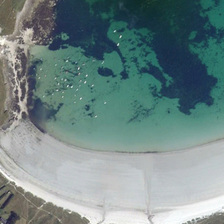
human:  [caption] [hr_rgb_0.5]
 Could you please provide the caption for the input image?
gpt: white beach is near green ocean with boats on it .

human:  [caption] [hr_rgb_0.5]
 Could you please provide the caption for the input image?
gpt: white beach is near green ocean with boats on it .

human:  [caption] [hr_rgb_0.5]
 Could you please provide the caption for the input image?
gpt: white beach is near green ocean with boats on it .

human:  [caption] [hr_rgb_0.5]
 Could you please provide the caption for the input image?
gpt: white beach is near green ocean with boats on it .

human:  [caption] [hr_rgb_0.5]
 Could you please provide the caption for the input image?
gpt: white beach is near green ocean with boats on it .